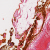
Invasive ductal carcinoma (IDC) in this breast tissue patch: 0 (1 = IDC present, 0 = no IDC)